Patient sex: F
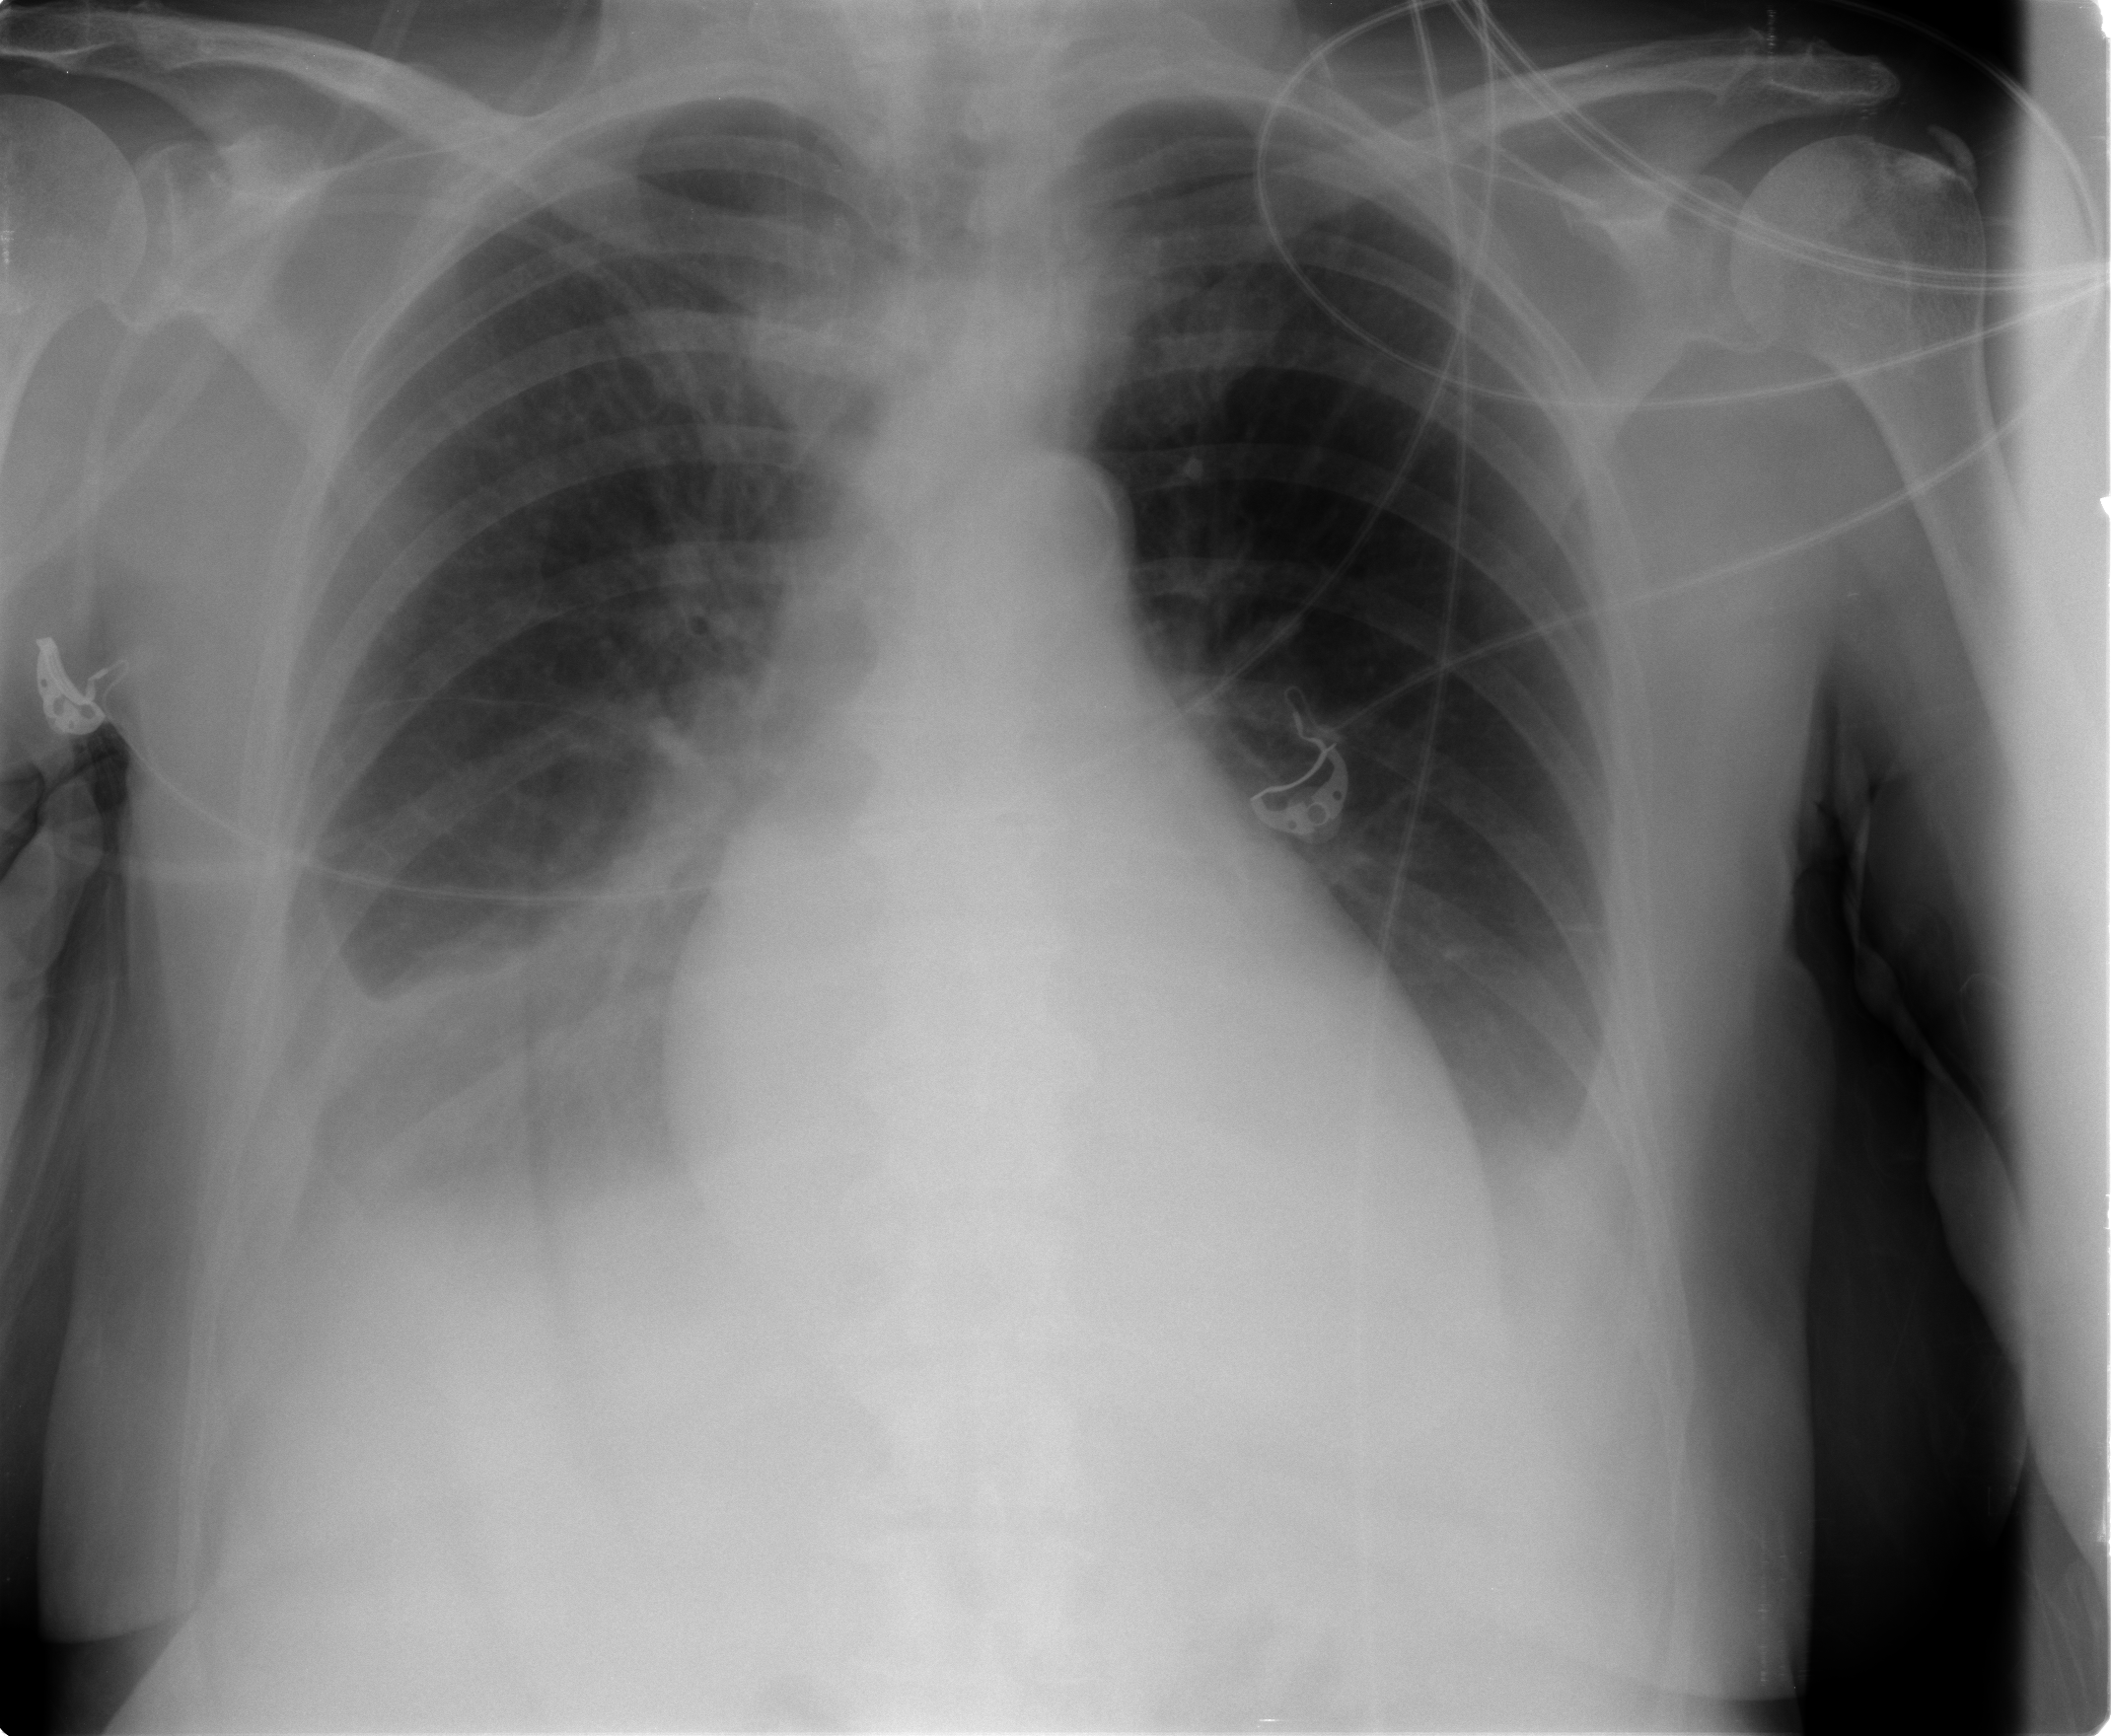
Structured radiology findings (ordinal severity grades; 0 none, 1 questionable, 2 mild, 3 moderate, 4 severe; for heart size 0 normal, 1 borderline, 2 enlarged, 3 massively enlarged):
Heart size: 2
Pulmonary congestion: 2
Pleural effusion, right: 3
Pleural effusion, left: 2
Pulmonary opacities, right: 0
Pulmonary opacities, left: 0
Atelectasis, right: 3
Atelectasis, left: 2